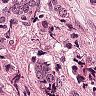
Metastatic tissue present: yes